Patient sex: M
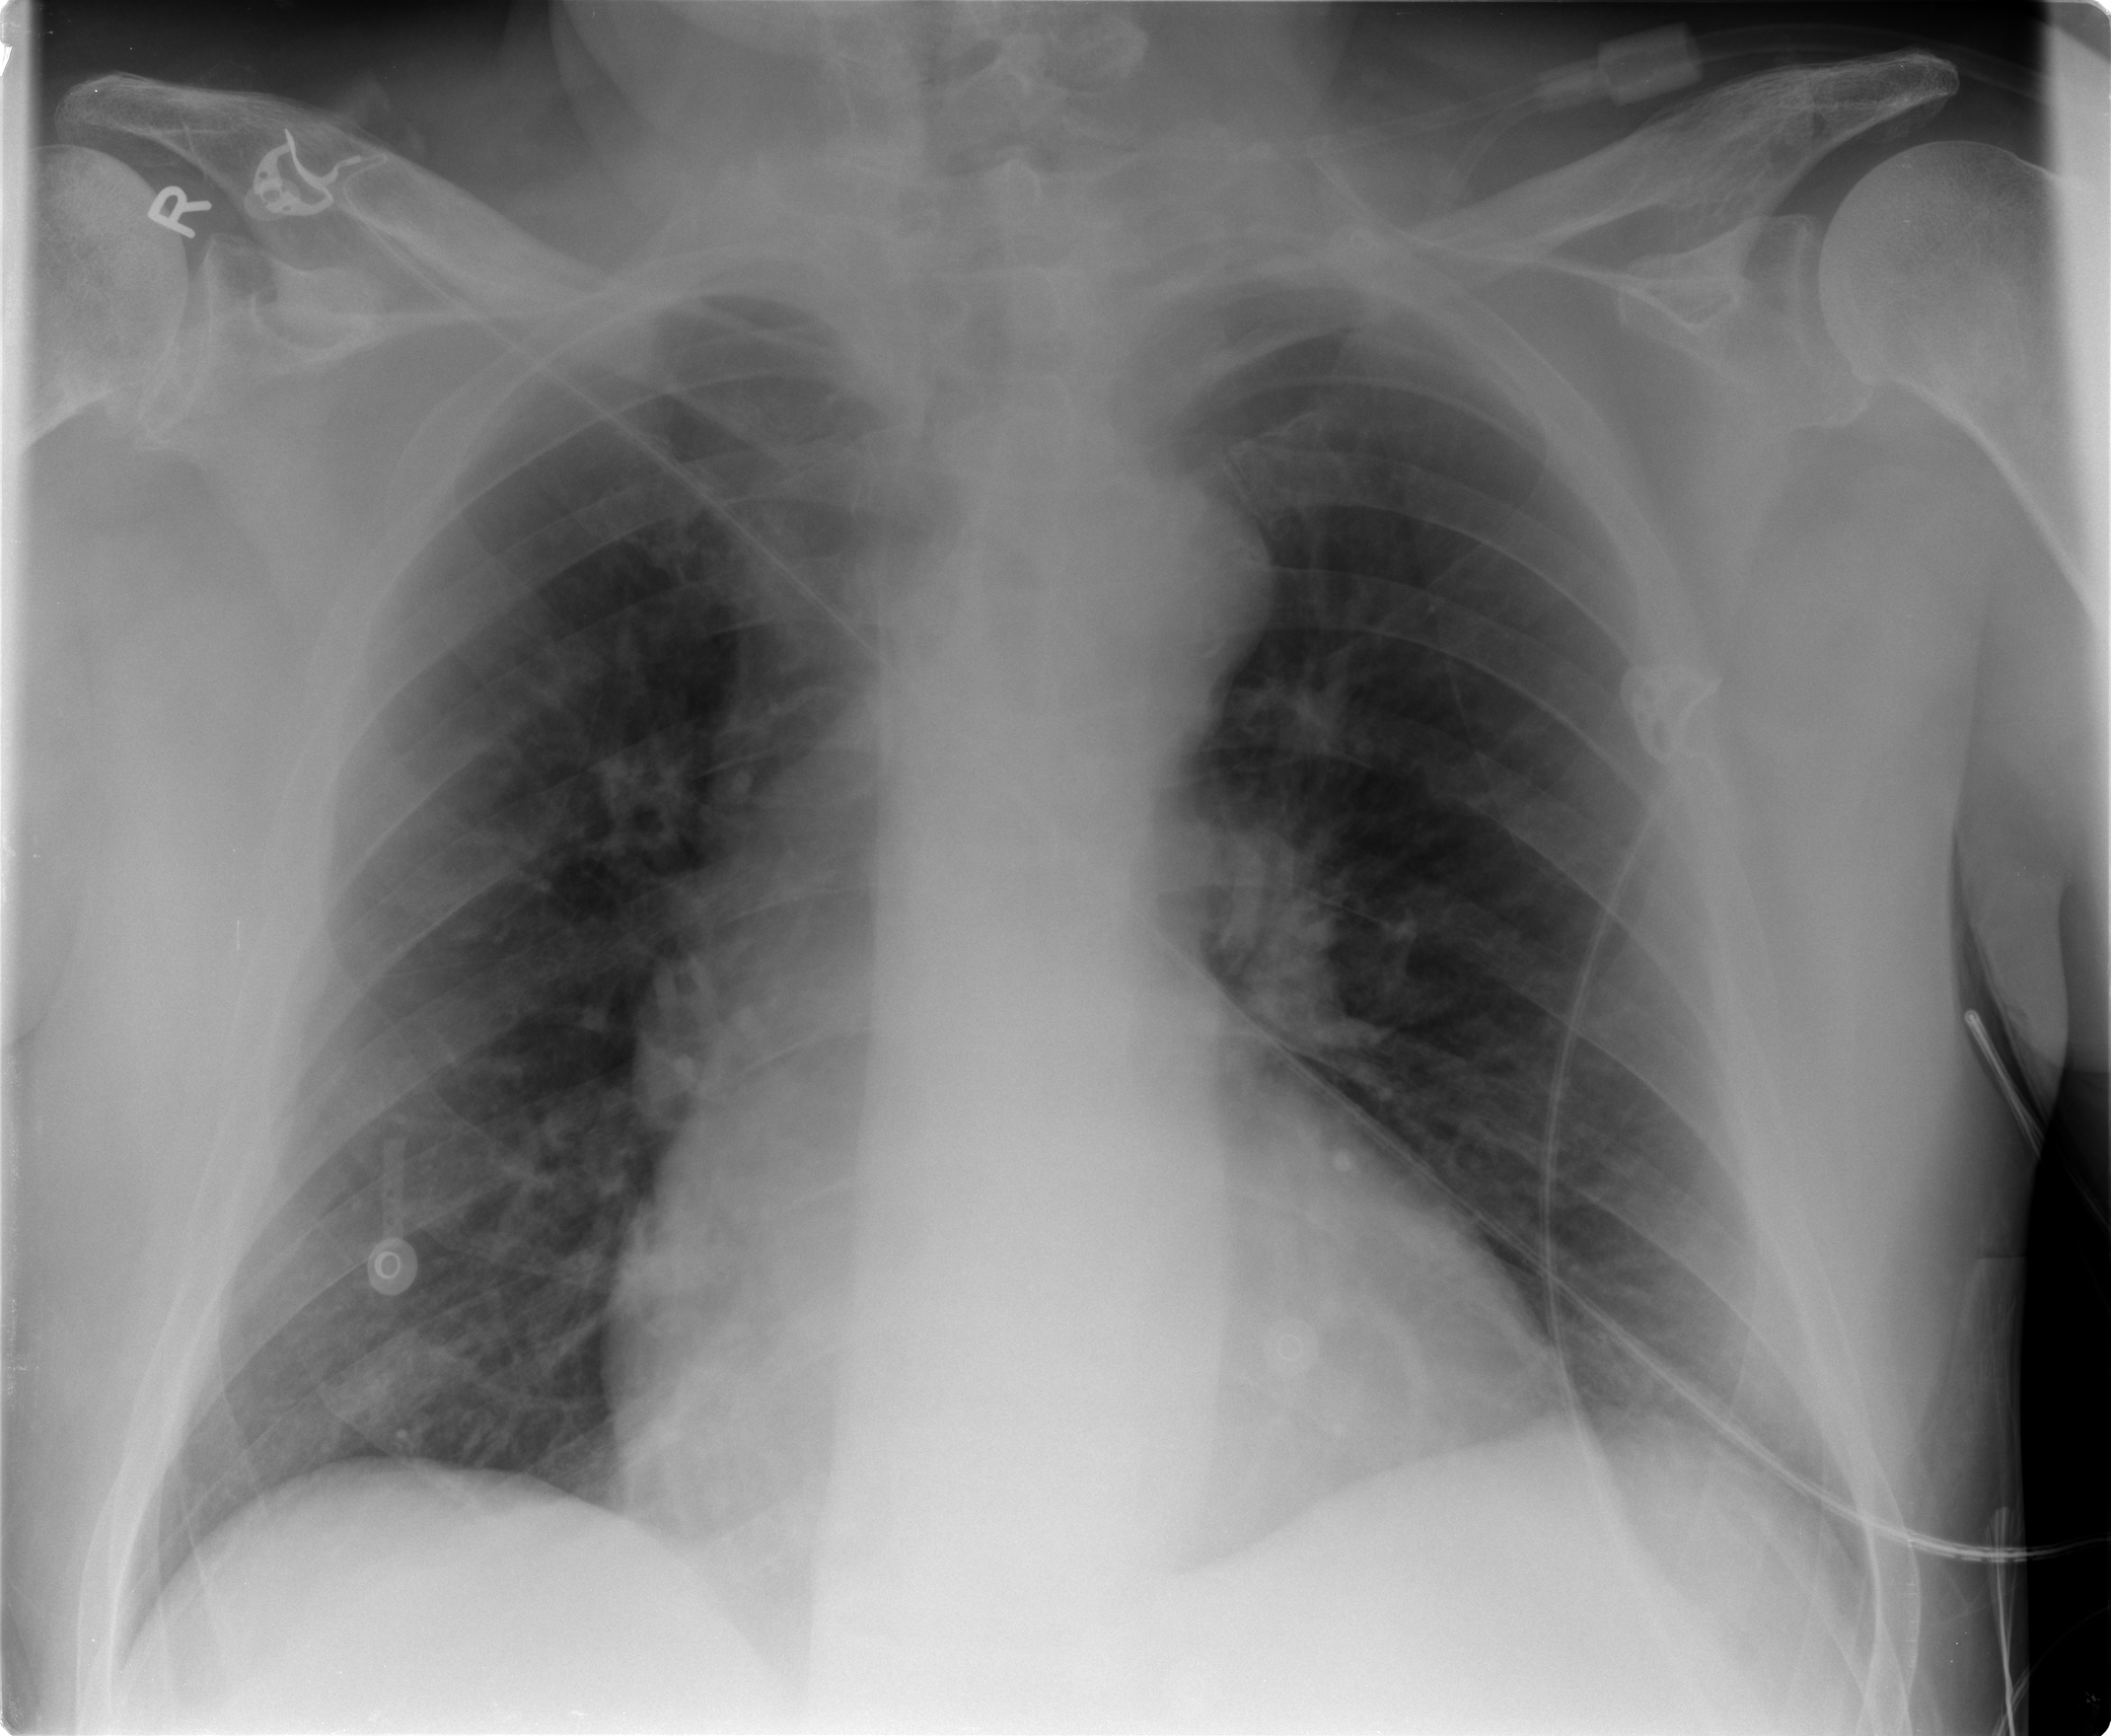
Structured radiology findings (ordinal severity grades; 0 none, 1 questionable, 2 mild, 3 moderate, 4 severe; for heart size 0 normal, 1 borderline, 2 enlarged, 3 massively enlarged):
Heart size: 2
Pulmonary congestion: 2
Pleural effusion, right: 0
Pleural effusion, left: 0
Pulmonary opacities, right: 0
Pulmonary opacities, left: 0
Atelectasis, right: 0
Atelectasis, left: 0